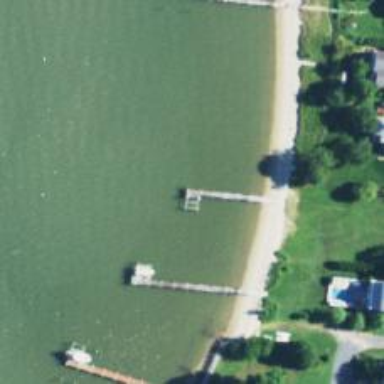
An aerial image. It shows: Man-made pier.